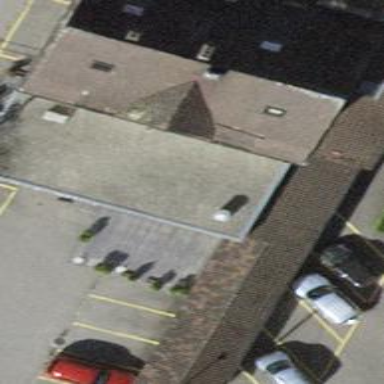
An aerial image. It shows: Khaki apartments with distinctive gambrel roof shape.